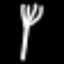
Label: fork